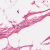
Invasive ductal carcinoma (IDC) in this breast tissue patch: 0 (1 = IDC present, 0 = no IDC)